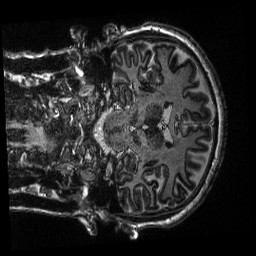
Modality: T1w
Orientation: coronal
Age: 27
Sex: male
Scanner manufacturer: siemens
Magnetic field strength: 3 T
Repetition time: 5 s
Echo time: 0.00298 s